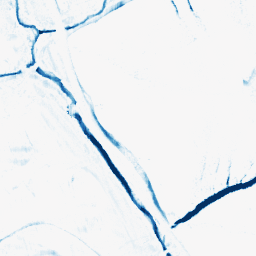
Category: morphological
Decomposition family: morphological_rect
Decomposition parameters: operation: closing
width: 5
height: 10
Upsampling method: bicubic_3x
Upsampling parameters: scale: 3
Upsampling scale: 3